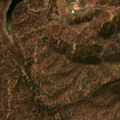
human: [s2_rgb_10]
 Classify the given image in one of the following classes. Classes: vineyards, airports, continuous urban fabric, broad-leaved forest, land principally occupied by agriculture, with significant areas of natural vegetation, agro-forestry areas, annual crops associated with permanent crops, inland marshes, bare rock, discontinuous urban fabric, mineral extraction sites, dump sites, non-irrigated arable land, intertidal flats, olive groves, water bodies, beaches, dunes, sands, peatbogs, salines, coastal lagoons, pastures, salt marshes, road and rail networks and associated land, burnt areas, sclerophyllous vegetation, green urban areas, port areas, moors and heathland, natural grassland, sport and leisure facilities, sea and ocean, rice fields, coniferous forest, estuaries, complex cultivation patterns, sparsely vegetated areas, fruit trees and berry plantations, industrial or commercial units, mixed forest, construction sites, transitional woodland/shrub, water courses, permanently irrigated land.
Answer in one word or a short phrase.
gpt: complex cultivation patterns, agro-forestry areas, transitional woodland/shrub, water bodies